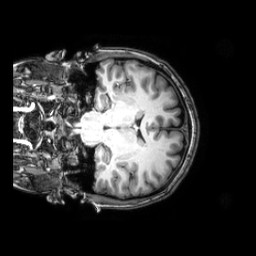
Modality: T1w
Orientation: coronal
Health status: healthy
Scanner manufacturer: philips
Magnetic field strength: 3 T
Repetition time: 0.0077 s
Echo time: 0.0035 s